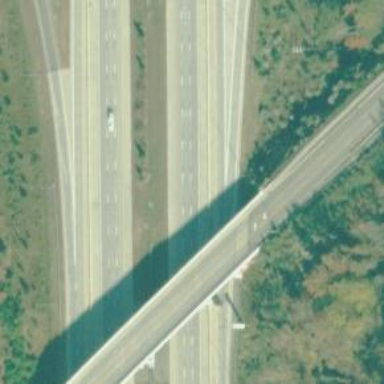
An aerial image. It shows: Motorway junction.